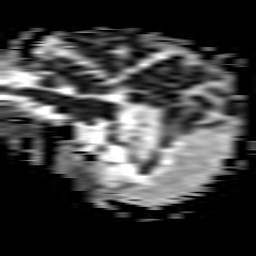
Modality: ADC
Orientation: sagittal
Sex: female
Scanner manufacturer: philips
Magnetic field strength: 3 T
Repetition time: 3.078 s
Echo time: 0.076 s